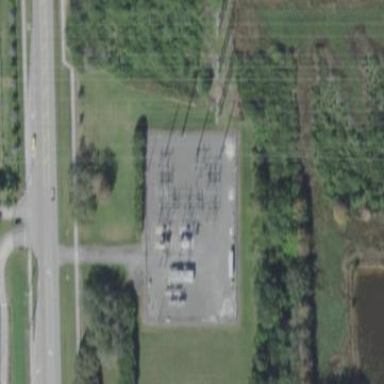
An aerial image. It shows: Power substation.